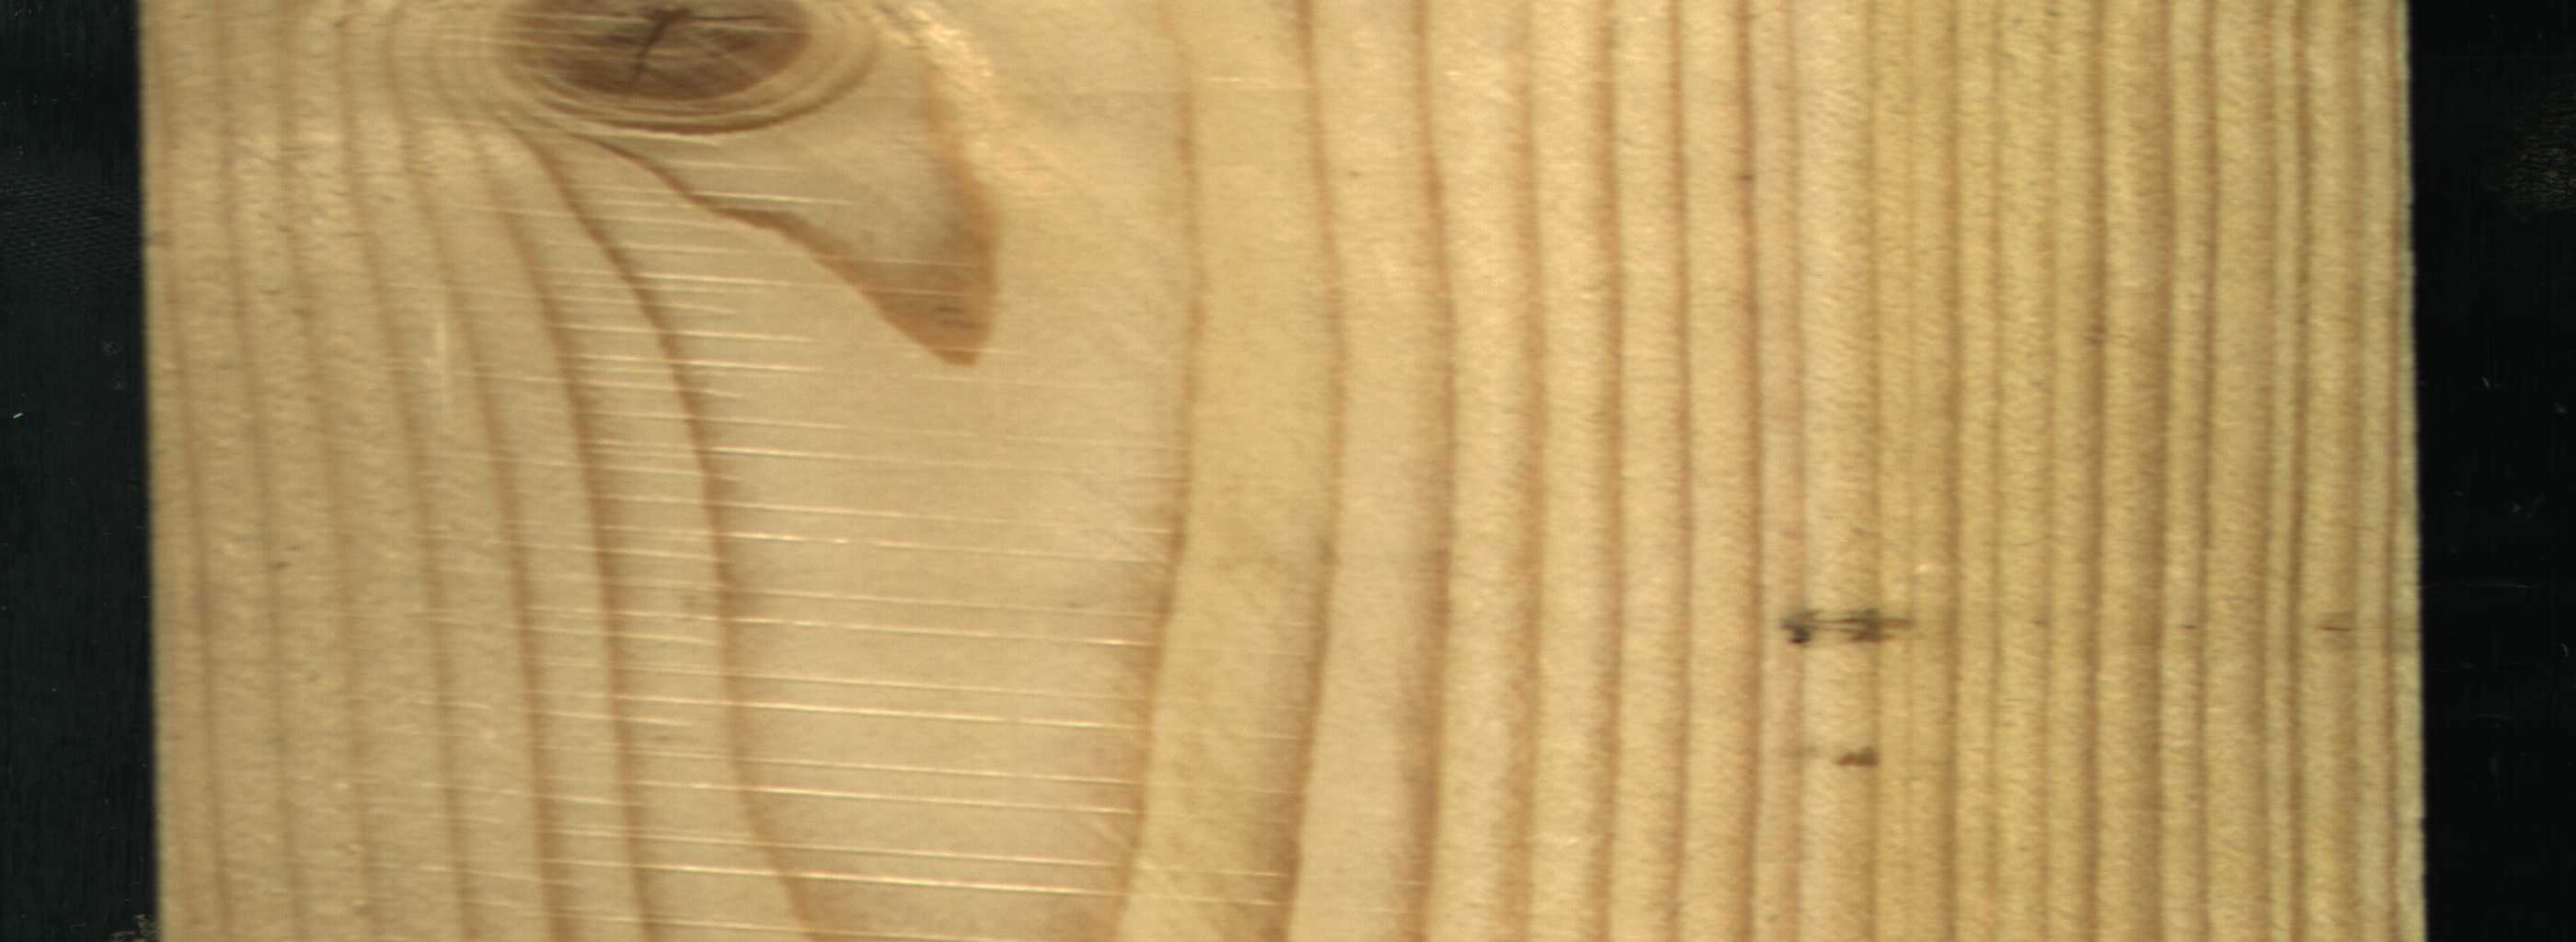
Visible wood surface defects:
knot_with_crack